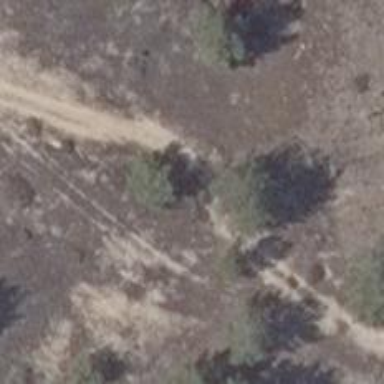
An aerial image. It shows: Sandy track road with grade 4 track type.